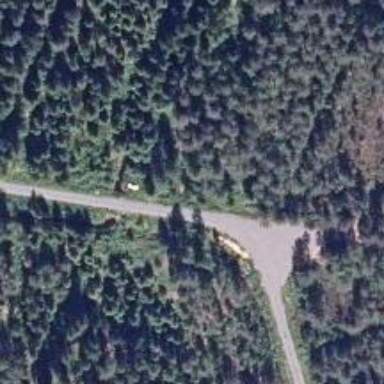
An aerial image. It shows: Unclassified road.